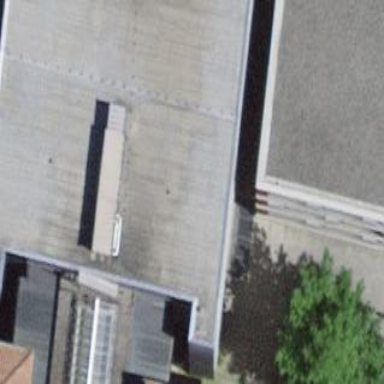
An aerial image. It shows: View of roof of building.